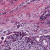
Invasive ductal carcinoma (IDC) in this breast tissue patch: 0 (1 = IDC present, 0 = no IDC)